Aerial crown-view tile of a tropical tree (Barro Colorado Island, Panama), acquired 20240813:
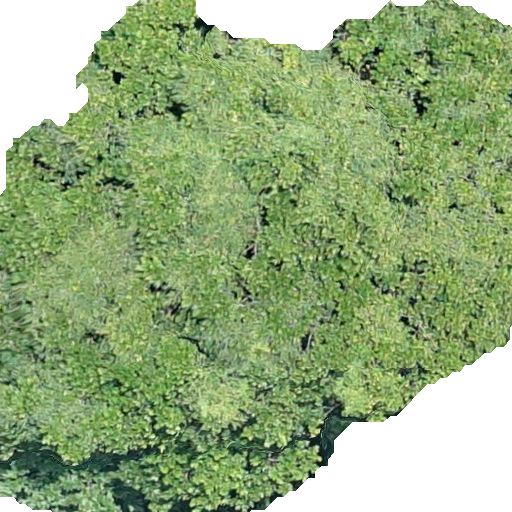
Species: Anacardium excelsum
GBIF accepted scientific name: Anacardium excelsum
Crown area: 358.307 m²